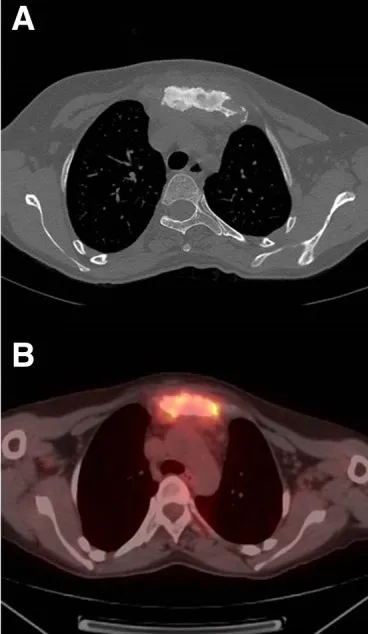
A; Computed tomography (CT) scan of the thorax demonstrating sclerosis of sternum and manubrium with erosions of sternoclavicular joint.
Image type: radiology (ct)